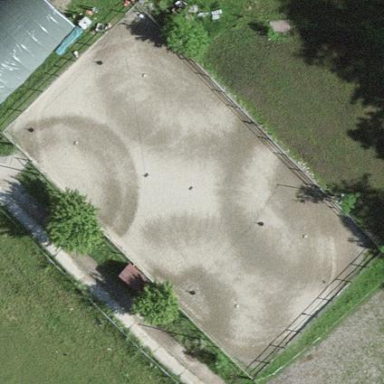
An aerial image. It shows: Equestrian pitch with sandy surface for leisure land.